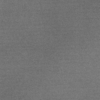
Label: dusty